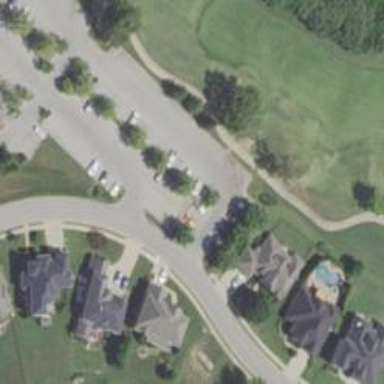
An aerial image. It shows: Path for both roads and golfers.